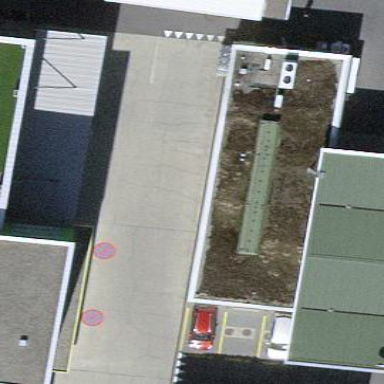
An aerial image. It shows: Convenience shop located in building.